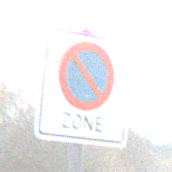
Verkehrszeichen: BeginnEingeschraenktesHalteverbotZone
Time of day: MorningAfternoon
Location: Outdoor (Nature)
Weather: PartlyCloudy
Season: NotSpecified
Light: Natural